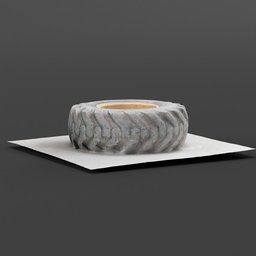
Label: mechanical